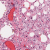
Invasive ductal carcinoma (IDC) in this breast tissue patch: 0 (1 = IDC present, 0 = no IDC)